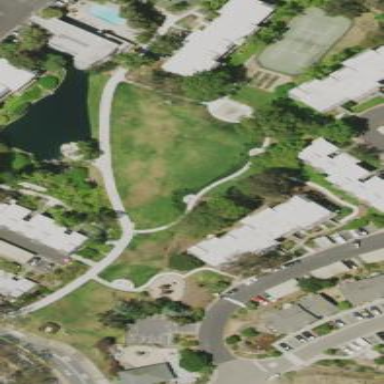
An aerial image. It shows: Lovely park for leisure and relaxation.